Aerial crown-view tile of a tropical tree (Barro Colorado Island, Panama), acquired 20240813:
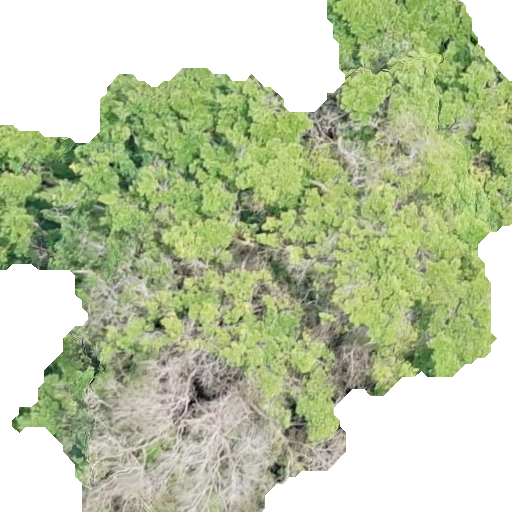
Species: Terminalia amazonia
GBIF accepted scientific name: Terminalia amazonica
Crown area: 306.631 m²